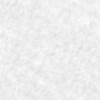
Label: no_change